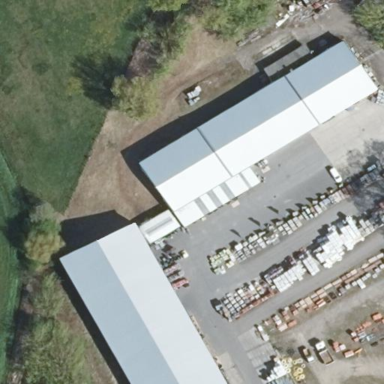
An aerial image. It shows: Retail building with flat roof. The roof is light gray in color.